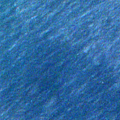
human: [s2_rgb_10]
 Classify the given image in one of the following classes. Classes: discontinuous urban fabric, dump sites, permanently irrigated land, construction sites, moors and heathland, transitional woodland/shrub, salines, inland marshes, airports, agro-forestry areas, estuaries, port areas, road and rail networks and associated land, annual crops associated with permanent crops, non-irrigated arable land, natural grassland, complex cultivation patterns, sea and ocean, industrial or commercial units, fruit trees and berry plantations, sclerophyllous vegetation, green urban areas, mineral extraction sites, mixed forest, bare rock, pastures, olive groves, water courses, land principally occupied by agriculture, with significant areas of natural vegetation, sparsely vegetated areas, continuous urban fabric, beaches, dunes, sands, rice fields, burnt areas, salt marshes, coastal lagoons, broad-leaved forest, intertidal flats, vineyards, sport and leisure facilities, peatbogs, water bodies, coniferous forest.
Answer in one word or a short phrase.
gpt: sea and ocean